Brain MRI, t2w sequence, axial 2D slice.
Patient: age 40, sex F, weight 95 kg, height 1.95 m
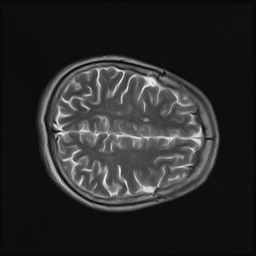